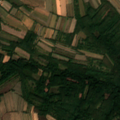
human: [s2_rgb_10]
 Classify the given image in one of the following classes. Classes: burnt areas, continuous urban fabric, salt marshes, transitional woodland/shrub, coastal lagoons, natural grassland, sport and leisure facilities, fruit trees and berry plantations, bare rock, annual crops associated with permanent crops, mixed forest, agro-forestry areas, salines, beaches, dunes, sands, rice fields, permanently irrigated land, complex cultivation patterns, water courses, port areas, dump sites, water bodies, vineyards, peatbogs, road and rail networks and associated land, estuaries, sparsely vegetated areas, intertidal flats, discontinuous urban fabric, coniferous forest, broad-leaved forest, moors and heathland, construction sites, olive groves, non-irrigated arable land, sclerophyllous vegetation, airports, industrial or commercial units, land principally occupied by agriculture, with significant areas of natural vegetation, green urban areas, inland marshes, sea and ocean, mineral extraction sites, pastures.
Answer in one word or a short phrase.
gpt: non-irrigated arable land, land principally occupied by agriculture, with significant areas of natural vegetation, broad-leaved forest, transitional woodland/shrub